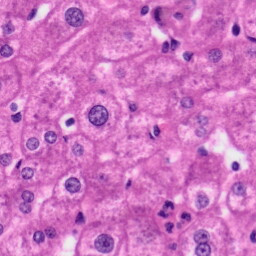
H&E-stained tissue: Liver